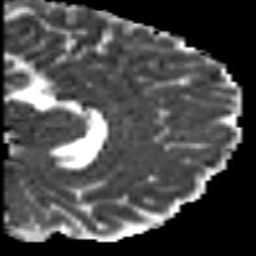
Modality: MD
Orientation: sagittal
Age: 18
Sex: male
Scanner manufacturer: siemens
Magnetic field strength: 3 T
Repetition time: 7 s
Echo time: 0.0926 s